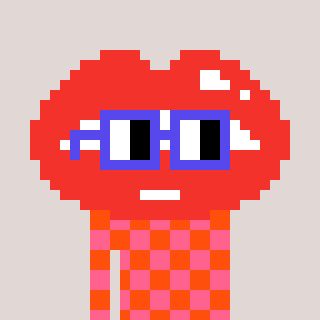
a pixel art character with square blue glasses, a lips-shaped head and a orange-colored body on a warm background